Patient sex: M
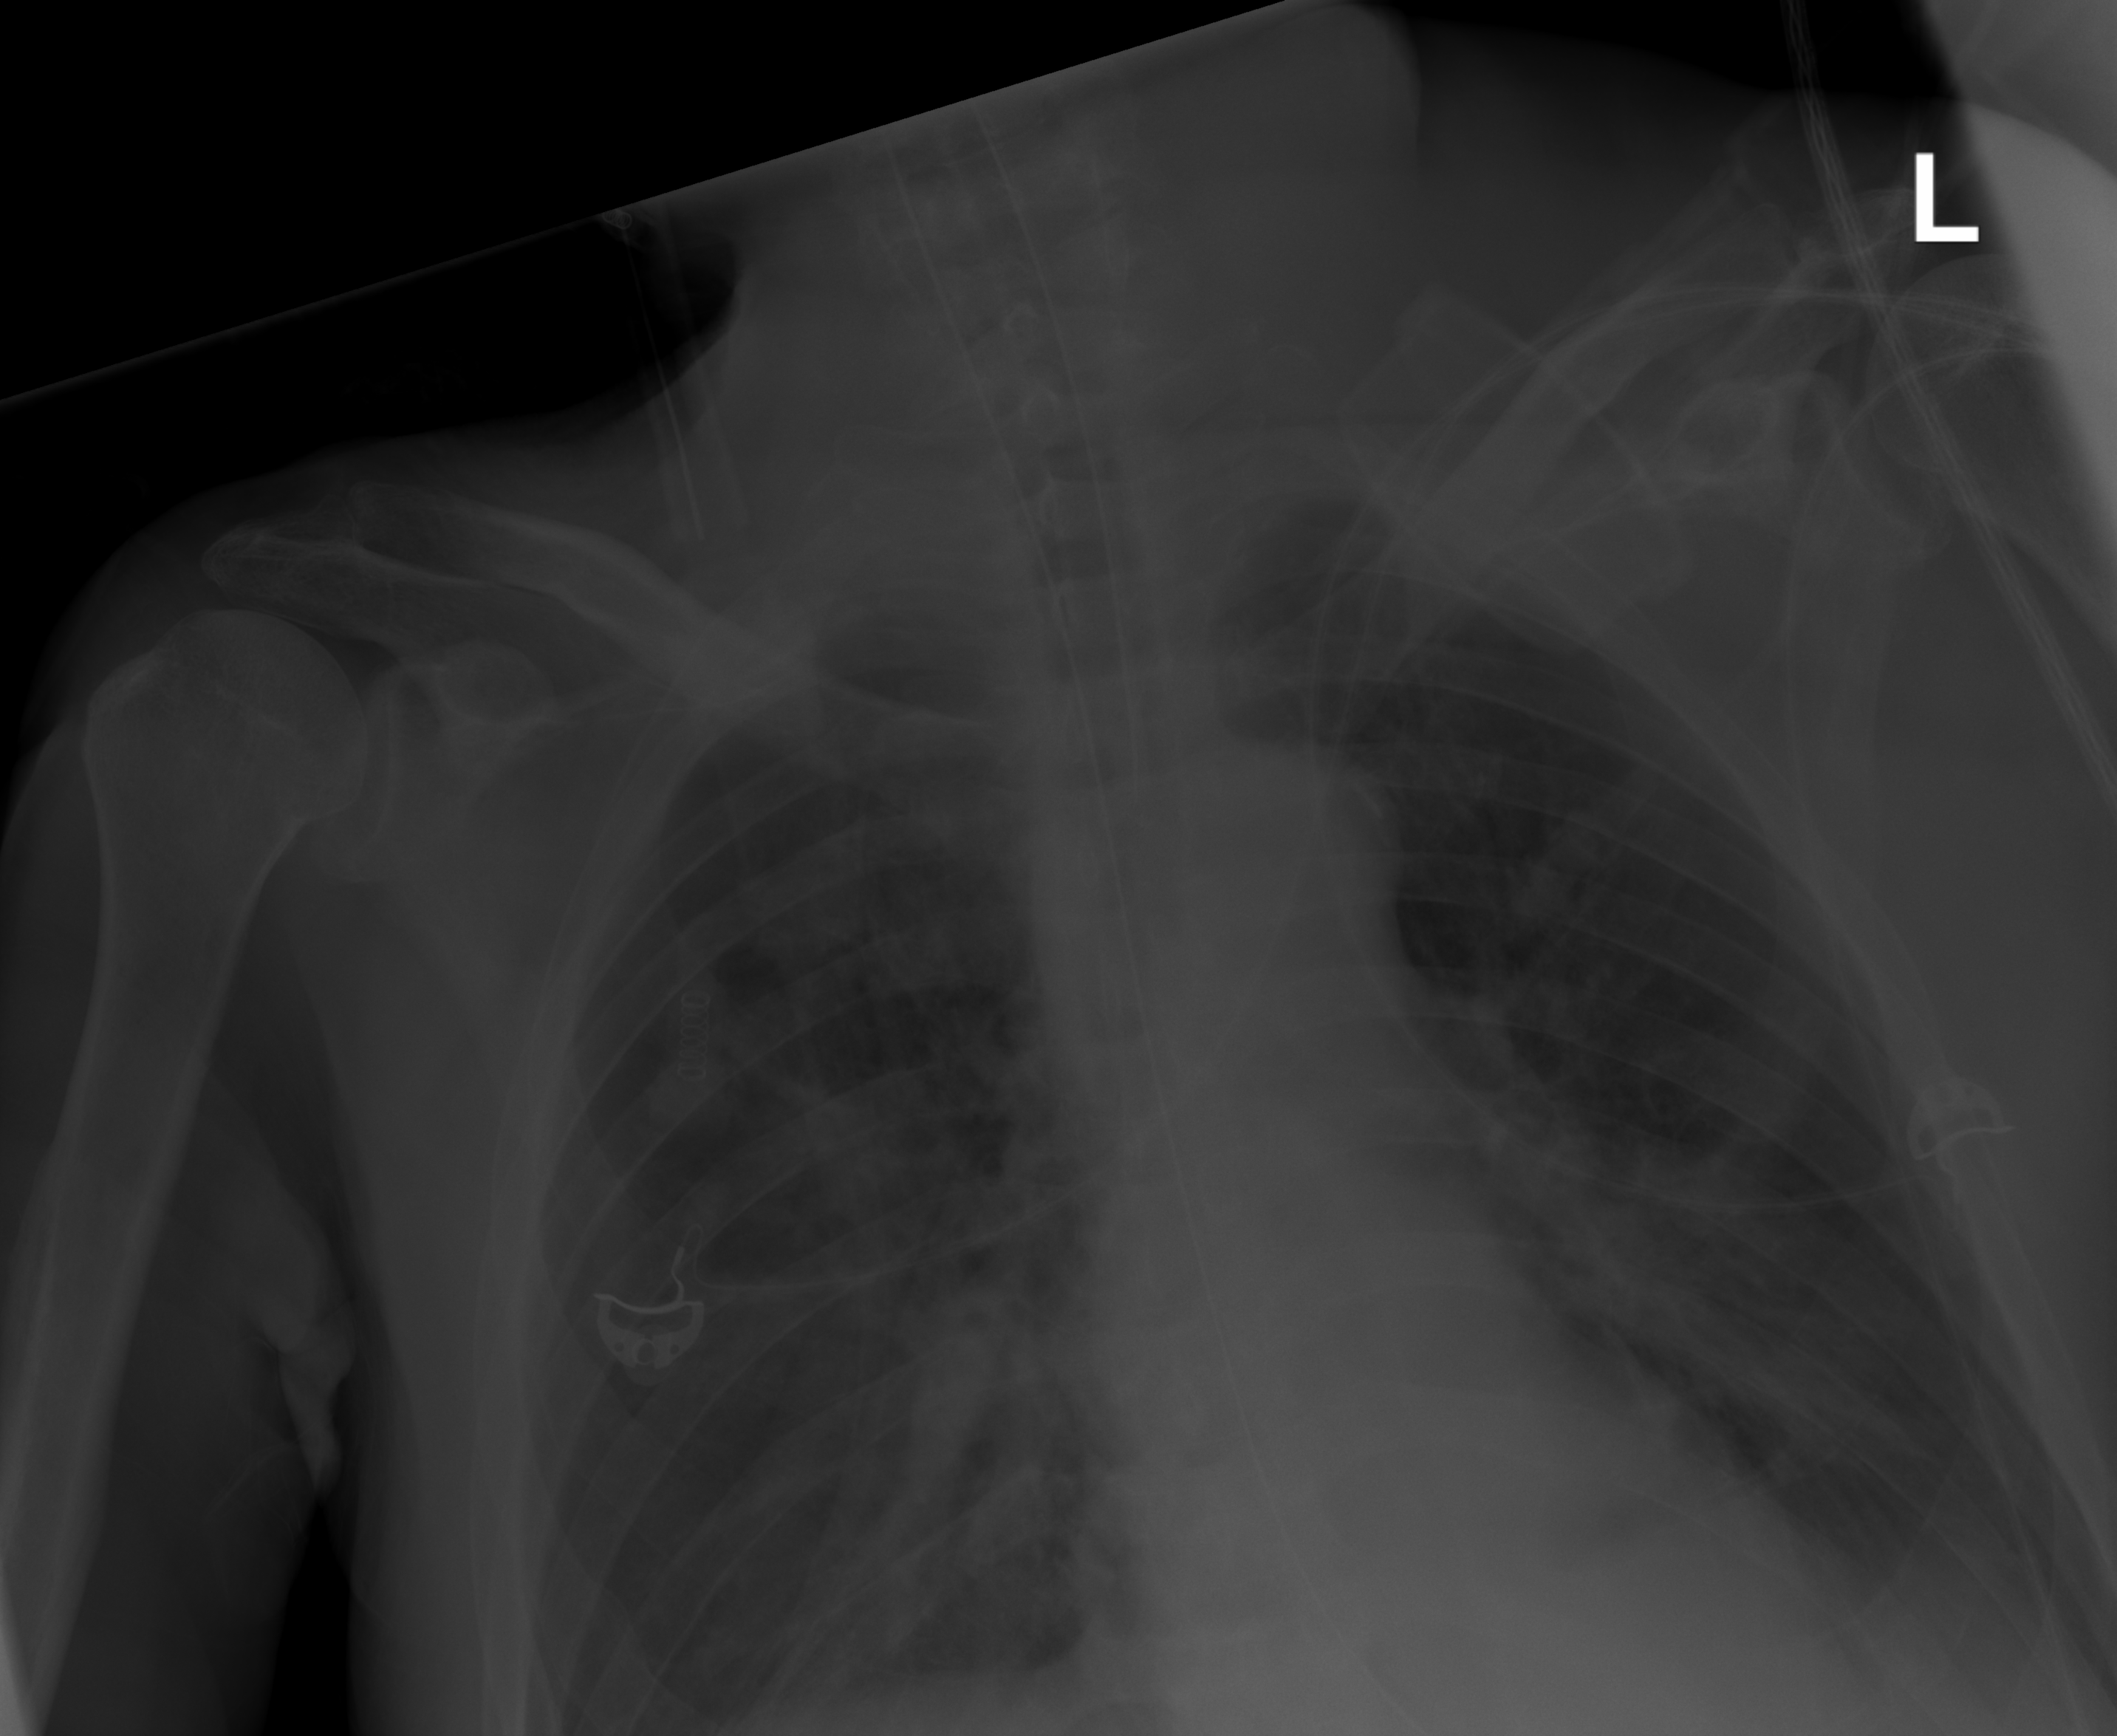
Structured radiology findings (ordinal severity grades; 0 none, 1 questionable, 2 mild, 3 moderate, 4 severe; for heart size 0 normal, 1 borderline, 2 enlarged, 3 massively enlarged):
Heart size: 0
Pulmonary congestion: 1
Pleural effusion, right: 1
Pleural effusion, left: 1
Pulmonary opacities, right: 2
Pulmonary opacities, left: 2
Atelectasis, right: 2
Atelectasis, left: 2